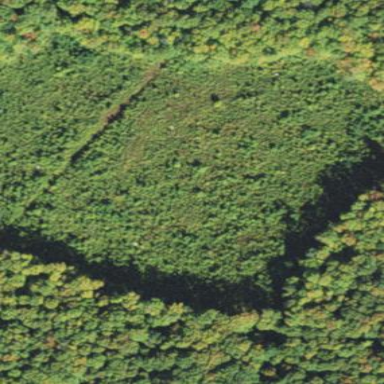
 likely man-made clearing in the landscape."